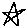
Label: star